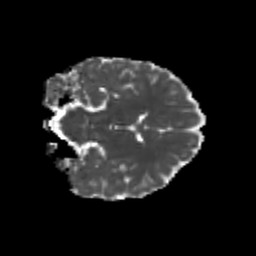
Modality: MD
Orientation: coronal
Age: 20
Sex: female
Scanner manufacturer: siemens
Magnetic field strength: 3 T
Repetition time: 3.5 s
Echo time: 0.104 s